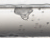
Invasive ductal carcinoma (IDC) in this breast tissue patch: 0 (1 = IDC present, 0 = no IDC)